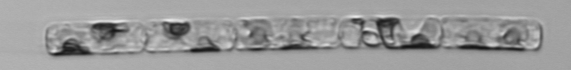
Label: Guinardia_delicatula_TAG_internal_parasite